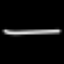
Label: octagon